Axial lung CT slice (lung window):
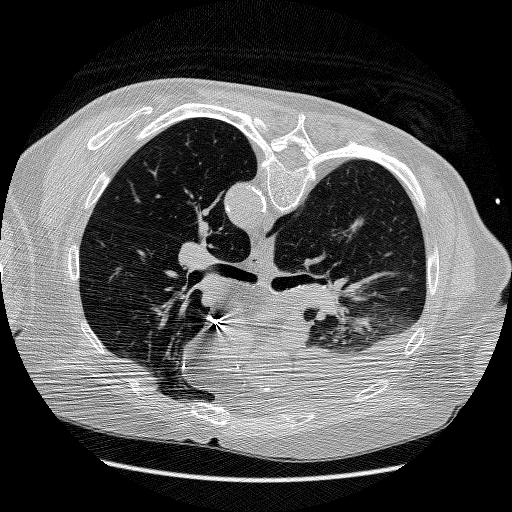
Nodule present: no